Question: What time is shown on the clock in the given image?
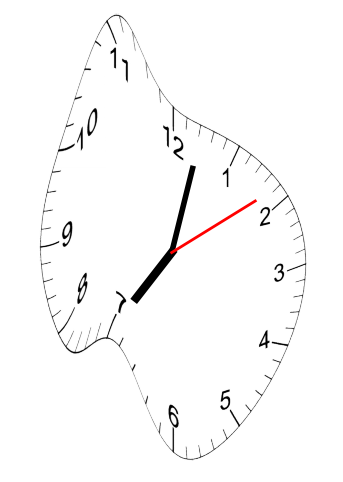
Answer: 07:02:09